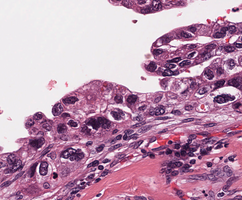
Tumor epithelial tissue: yes
Tumor-associated stroma tissue: yes
Normal tissue: no